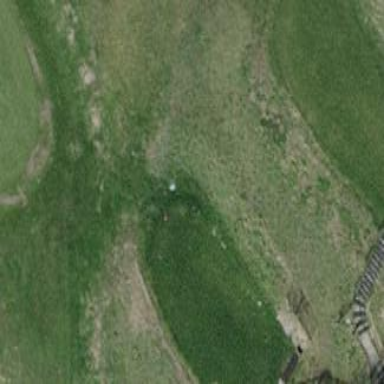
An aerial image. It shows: Grassy area designated as golf tee.